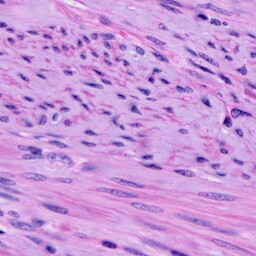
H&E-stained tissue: Cervix